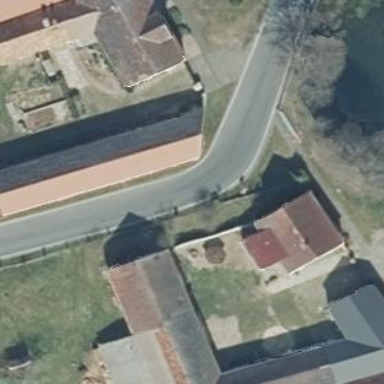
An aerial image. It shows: Red barn with gabled roof made of red roof tiles.